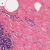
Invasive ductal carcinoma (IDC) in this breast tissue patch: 0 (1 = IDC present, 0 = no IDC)